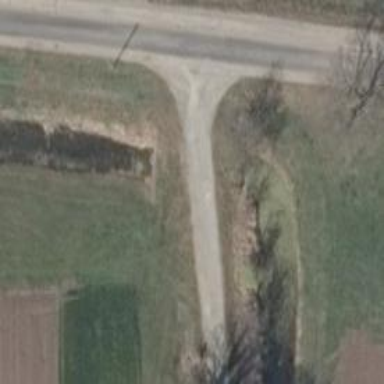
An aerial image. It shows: Driveway with ground surface.